Question: I've found <URL> to the clipboard and flag it for moving instead of copying.
The method used is shown in multiple articles across the internet and is said to be working, but I can't seem to get it to work.
I'm on Windows 8.1 (64 bit). After I cut a few files from my list and try to paste the files somewhere in Explorer, I just hear a ding and nothing happens.
Copying files works though.
Here's what I have:
'''
StringCollection paths = new StringCollection();
foreach (FileInformation file in lbxFoundFiles.SelectedItems)
{
paths.Add(file.FileInf.FullName);
}
IDataObject data = new DataObject(DataFormats.FileDrop, paths);
MemoryStream memo = new MemoryStream(4);
byte[] bytes = new byte[] { 2, 0, 0, 0 };
memo.Write(bytes, 0, bytes.Length);
data.SetData("Preferred DropEffect", memo);
Clipboard.SetDataObject(data);
'''

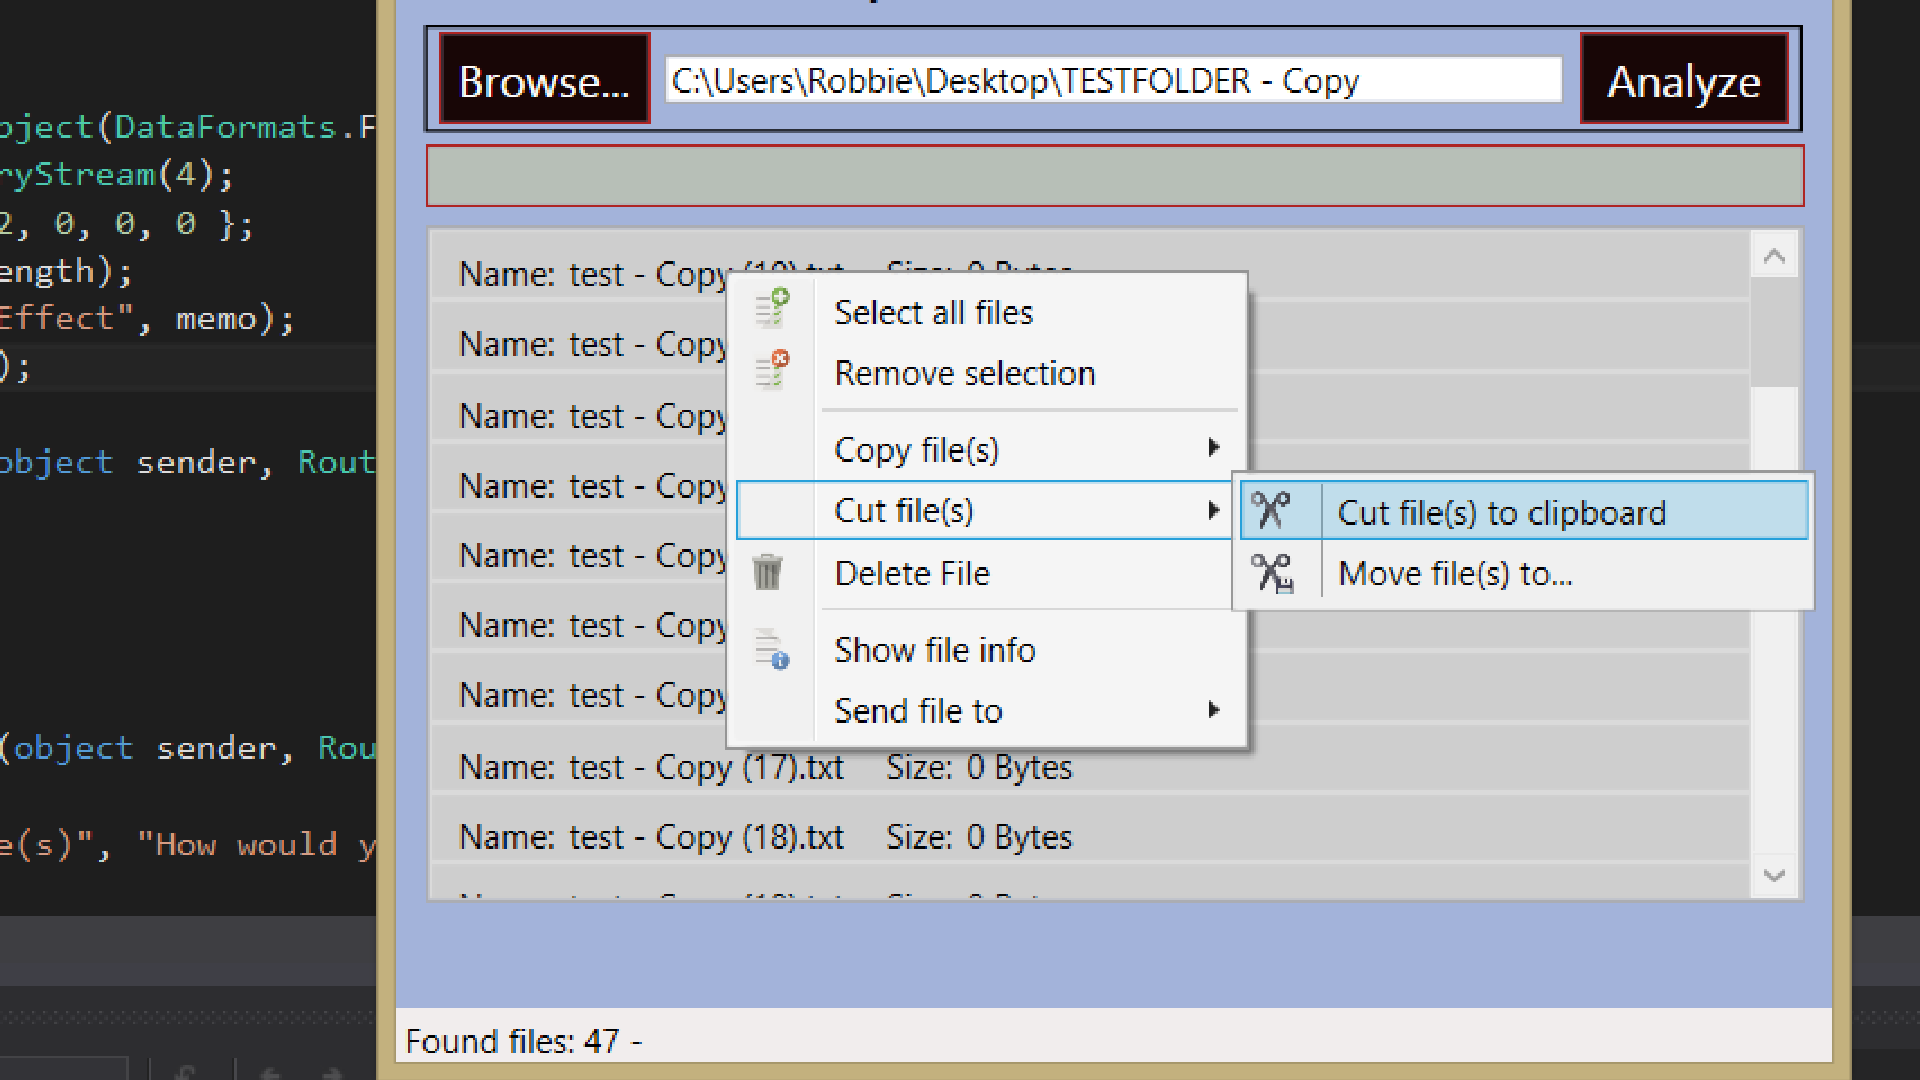
Answer: You've passed to 'DataObject' constructor wrong data. Do it in such way:
'''
byte[] moveEffect = { 2, 0, 0, 0 };
MemoryStream dropEffect = new MemoryStream();
dropEffect.Write(moveEffect, 0, moveEffect.Length);
StringCollection filestToCut = new StringCollection {"D:\test.txt"};
DataObject data = new DataObject("Preferred DropEffect", dropEffect);
data.SetFileDropList(filestToCut);
//or execute default constructor and uncomment line below:
//data.SetData("Preferred DropEffect", dropEffect);
Clipboard.Clear();
Clipboard.SetDataObject(data, true);
'''